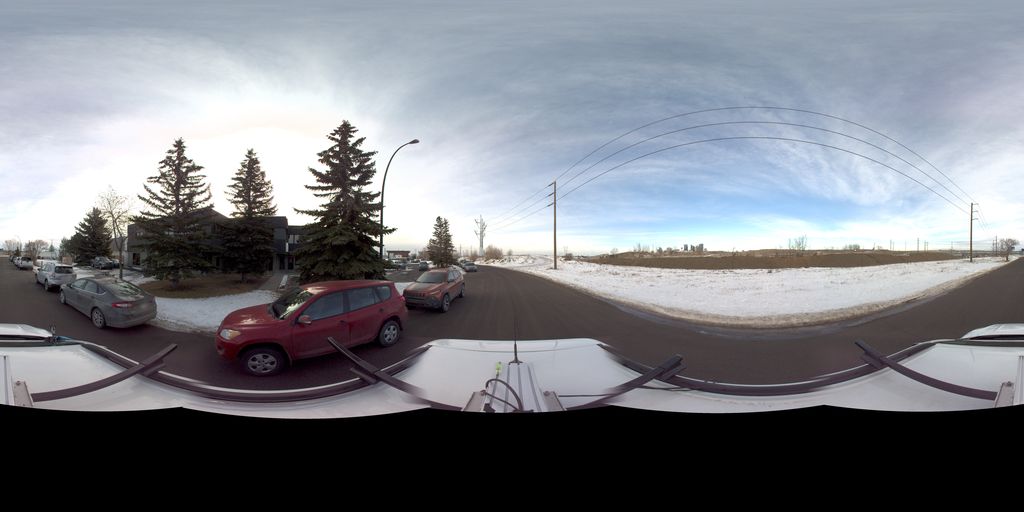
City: calgary